Question: I am new to the WCF and writing my first WCF application.
I am not able to call service from json request
Following are the details of project/solution
I have total 3 projects in my solution

1. Service Library Project(MyFirstRESTfulService)
2. Host application(WCFService2)
3. Service Client(ServiceClient)
Class
'''
namespace MyFirstRESTfulService
{
[ServiceContract()]
public interface IEmployeeService
{
[WebGet(UriTemplate = "Employee", ResponseFormat=WebMessageFormat.Json )]
[OperationContract]
List<Employee> GetAllEmployeeDetails();
}
}
'''
Class
'''
namespace MyFirstRESTfulService
{
[AspNetCompatibilityRequirements(RequirementsMode= AspNetCompatibilityRequirementsMode.Allowed )]
public class EmployeeService: IEmployeeService
{
public List <Employee> GetAllEmployeeDetails()
{
return EmployeeData.Instance.EmployeeList;
}
}
}
'''
'''
<?xml version="1.0"?>
<configuration>
<system.web>
<compilation debug="false" targetFramework="4.0" />
</system.web>
<system.serviceModel>
<services>
<service name="MyFirstRESTfulService.EmployeeService">
<endpoint address="http://localhost:8046/WCFService2/Service.svc" behaviorConfiguration="Web" binding="webHttpBinding" contract="MyFirstRESTfulService.IEmployeeService">
<identity>
<dns value="localhost" />
</identity>
</endpoint>
<endpoint address="mex" binding="mexHttpBinding" contract="IMetadataExchange" />
<host>
<baseAddresses>
<add baseAddress="http://localhost:8046/WCFService2/Service.svc/MyFirstRESTfulService/" />
</baseAddresses>
</host>
</service>
</services>
<behaviors>
<serviceBehaviors>
<behavior>
<serviceMetadata httpGetEnabled="true"/>
<serviceDebug includeExceptionDetailInFaults="false"/>
</behavior>
</serviceBehaviors>
<endpointBehaviors>
<behavior name="Web">
<webHttp/>
</behavior>
</endpointBehaviors>
</behaviors>
<serviceHostingEnvironment multipleSiteBindingsEnabled="false" />
</system.serviceModel>
<system.webServer>
<modules runAllManagedModulesForAllRequests="true"/>
</system.webServer>
</configuration>
'''
Default.aspx
'''
<body>
<script src="Script/jquery1.9.0.js" type="text/javascript"></script>
<script type="text/javascript">
jQuery.support.cors = true;
function RefreshPage() {
var serviceUrl = "http://localhost:8046/WCFService2/Service.svc/MyFirstRESTfulService/GetAllEmployeeDetails";
debugger;
$.ajax({
type: "GET",
url: serviceUrl,
dataType: 'json',
contentType: "application/json; charset=utf-8",
success: function (data) {
var itemRow = "<table>";
$.each(data, function (index, item) {
itemRow += "<tr><td>" + item.EmpId + "</td><td>" + item.Fname + "</td></tr>";
});
itemRow += "</table>";
$("#divItems").html(itemRow);
},
error: ServiceFailed
});
}
</script>
</script>
<form id="form1" runat="server">
<input type="button" onclick="RefreshPage()" name="btnRefesh" value="Refresh" />
<div id="divItems">
</div>
</form>
</body>
'''
But these things not working at all.While clicking on button nothing is happening.Can you please tell me where I went wrong.
I am getting following error
'''
<?xml version="1.0" encoding="utf-8"?>
<!DOCTYPE html PUBLIC "-//W3C//DTD XHTML 1.0 Transitional//EN" "http://www.w3.org/TR/xhtml1/DTD/xhtml1-transitional.dtd">
<html xmlns="http://www.w3.org/1999/xhtml">
<head>
<title>Service</title>
<style>BODY { color: #000000; background-color: white; font-family: Verdana; margin-left: 0px; margin-top: 0px; } #content { margin-left: 30px; font-size: .70em; padding-bottom: 2em; } A:link { color: #336699; font-weight: bold; text-decoration: underline; } A:visited { color: #6699cc; font-weight: bold; text-decoration: underline; } A:active { color: #336699; font-weight: bold; text-decoration: underline; } .heading1 { background-color: #003366; border-bottom: #336699 6px solid; color: #ffffff; font-family: Tahoma; font-size: 26px; font-weight: normal;margin: 0em 0em 10px -20px; padding-bottom: 8px; padding-left: 30px;padding-top: 16px;} pre { font-size:small; background-color: #e5e5cc; padding: 5px; font-family: Courier New; margin-top: 0px; border: 1px #f0f0e0 solid; white-space: pre-wrap; white-space: -pre-wrap; word-wrap: break-word; } table { border-collapse: collapse; border-spacing: 0px; font-family: Verdana;} table th { border-right: 2px white solid; border-bottom: 2px white solid; font-weight: bold; background-color: #cecf9c;} table td { border-right: 2px white solid; border-bottom: 2px white solid; background-color: #e5e5cc;}</style>
</head>
<body>
<div id="content">
<p class="heading1">Service</p>
<p>Endpoint not found.</p>
</div>
</body>
</html>
'''
Thanks in Advance
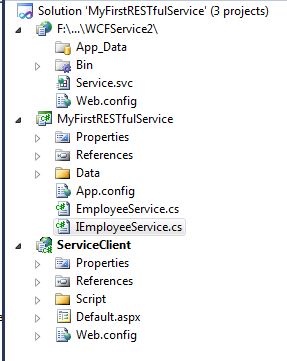
Answer: You will need to use the webHttpBinding instead of the wsHttpBinding if you want to be able to communicate over HTTP with POX or JSON.
Your config should look something like
'''
<services>
<service behaviorConfiguration="Default" name="Example.MyService">
<endpoint address="" behaviorConfiguration="webBehavior" binding="webHttpBinding" contract="Example.IServiceContract" />
<host>
<baseAddresses>
<add baseAddress="http://localhost:9000/MYService" />
</baseAddresses>
</host>
</service>
</services>
<behaviors>
<endpointBehaviors>
<behavior name="webBehavior">
<webHttp />
</behavior>
</endpointBehaviors>
'''
Also annotate your operation contracts with "RequestFormat=WebMessageFormat.Json" & "ResponseFormat = WebMessageFormat.Json"
Hope this helps,